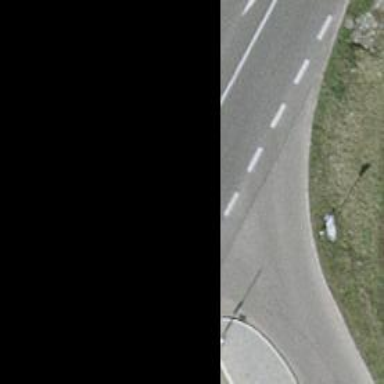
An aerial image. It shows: Road with "give way" sign.